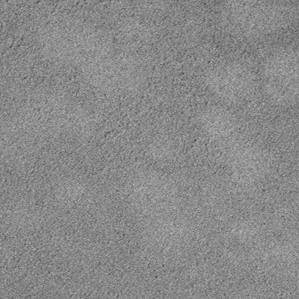
Label: frost